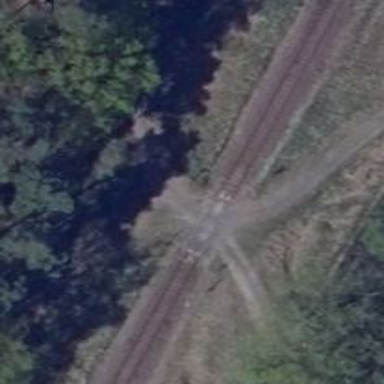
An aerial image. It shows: Level crossing with saltire markings.